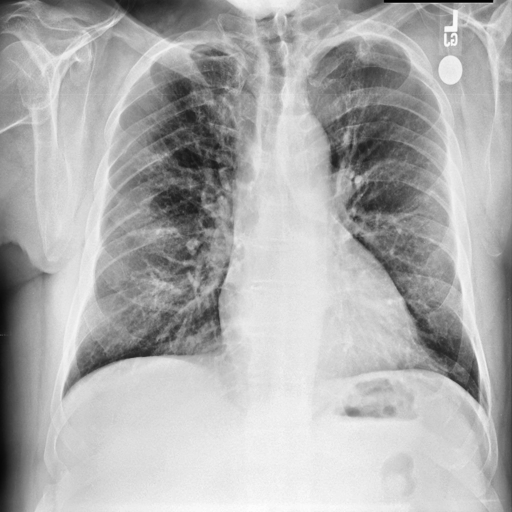
Finding: NORMAL